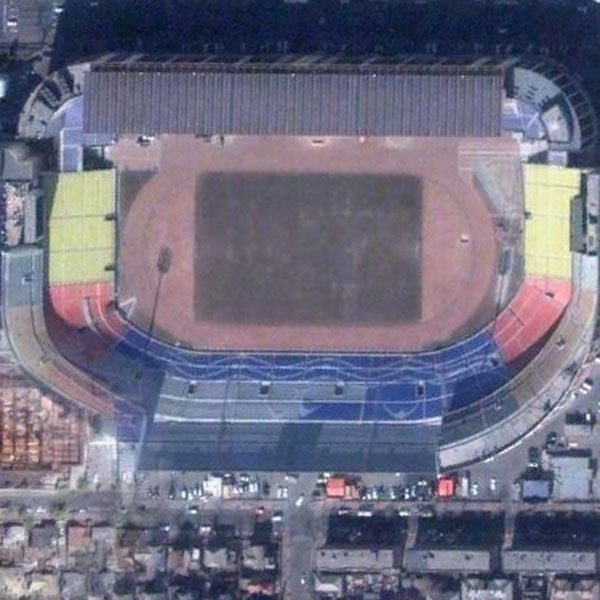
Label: footballField